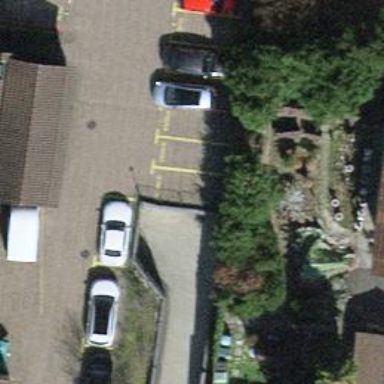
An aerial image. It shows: Parking entrance.